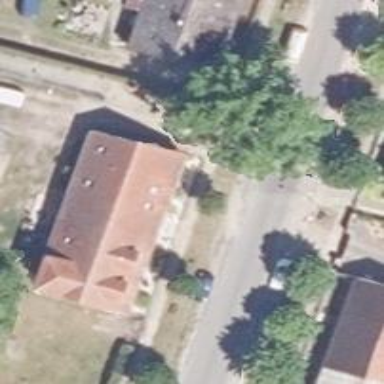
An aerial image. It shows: Kindergarten.